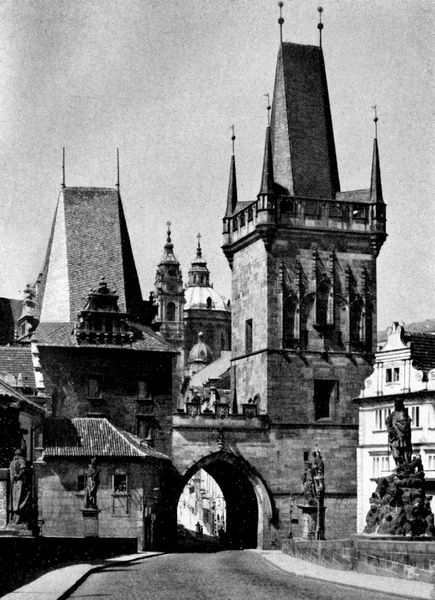
Titel: Die Karlsbrücke zu Prag
Künstler: Peter Parler
Standort: Prag (EU - Tschechische Republik)
Schlagwörter: himmel, schatten, stadt, fenster, hintergrund, laterne, licht, strasse, dach, haus, architektur, stein, brücke, kirche, gotik, turm, turmspitze, skulptur, statue, bogen, fassade, giebel, mauer, figuren, kuppel, tor, zinnen, foto, erker, bürgersteig, gehsteig, türmchen, türme, schwarzweiss, gemäuer, stadttor, skulpturen, statuen, gotisch, mittelalter, stadtmauer, einfahrt, heilige, nürnberg, durchfahrt, fialen, stadttot, prag, fiale, altstadt, karlsbrücke